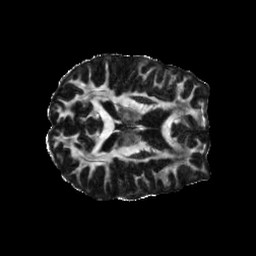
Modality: FA
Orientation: axial
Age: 27
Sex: female
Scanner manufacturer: siemens
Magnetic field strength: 6.98 T
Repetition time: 7.08 s
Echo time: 0.0756 s